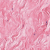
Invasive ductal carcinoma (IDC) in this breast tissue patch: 0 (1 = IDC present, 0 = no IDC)